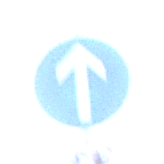
Verkehrszeichen: VorgeschriebeneFahrtrichtungGeradeaus
Zusatzzeichen unten: EinspurigeFahrzeugeFrei4
Umgebung: Outdoor, Nature
Tageszeit: Dusk
Wetter: Clear
Licht: Natural
Jahreszeit: NotSpecified
Kontrast: LowContrast